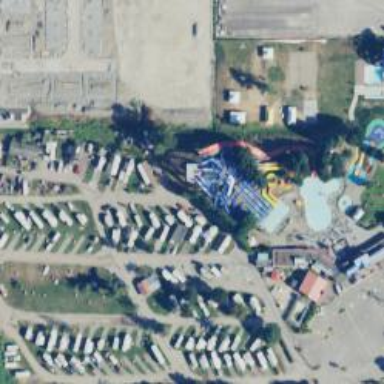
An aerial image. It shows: Caravan site for tourism.